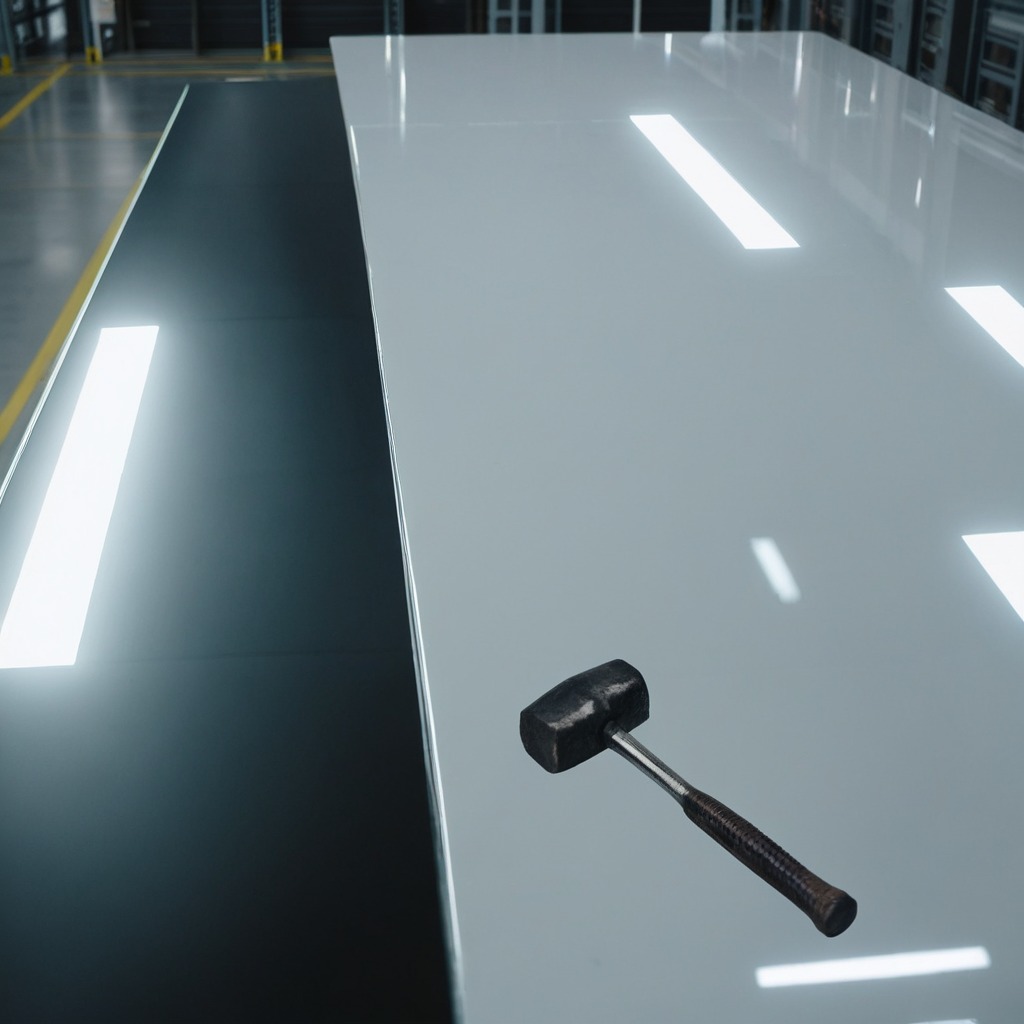
A hammer is lying on a table in a ship maintenance bay.